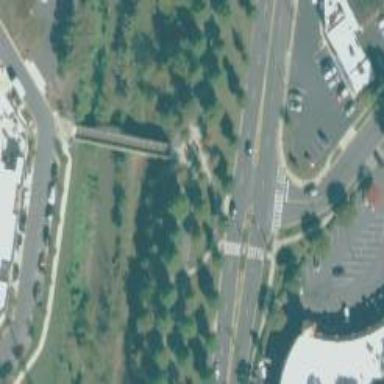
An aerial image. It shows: Footway that serves as traffic island.